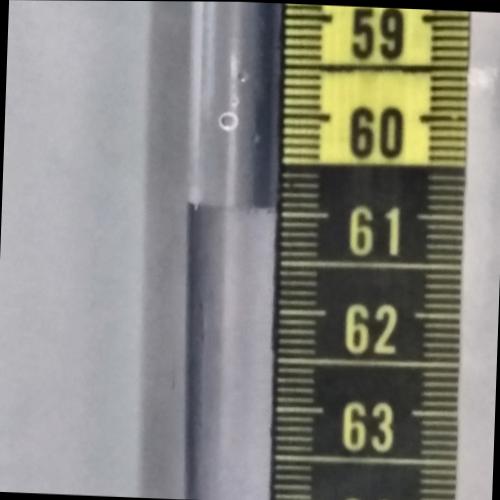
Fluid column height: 61.0 cm